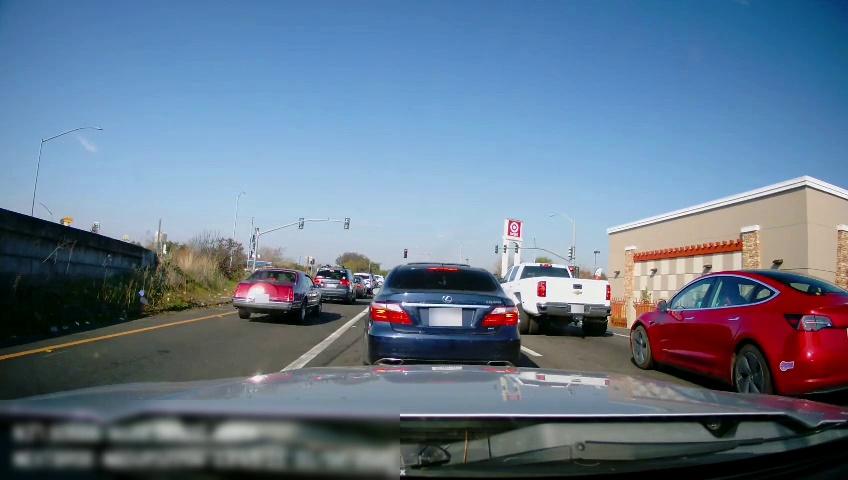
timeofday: Day
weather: Sunny
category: Drivable Space
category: Vehicles | Car
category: Vehicles | SUV
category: Vehicles | Car
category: Vehicles | SUV
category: Vehicles | Car
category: Vehicles | Truck
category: Vehicles | Car
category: Vehicles | Car
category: Lanes | Alternate Lane
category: Lanes | Current Lane
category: Lanes | Current Lane
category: Lanes | Alternate Lane
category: Traffic | Lights
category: Traffic | Lights
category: Traffic | Lights
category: Traffic | Lights
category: Traffic | Lights
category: Traffic | Lights
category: Traffic | Lights